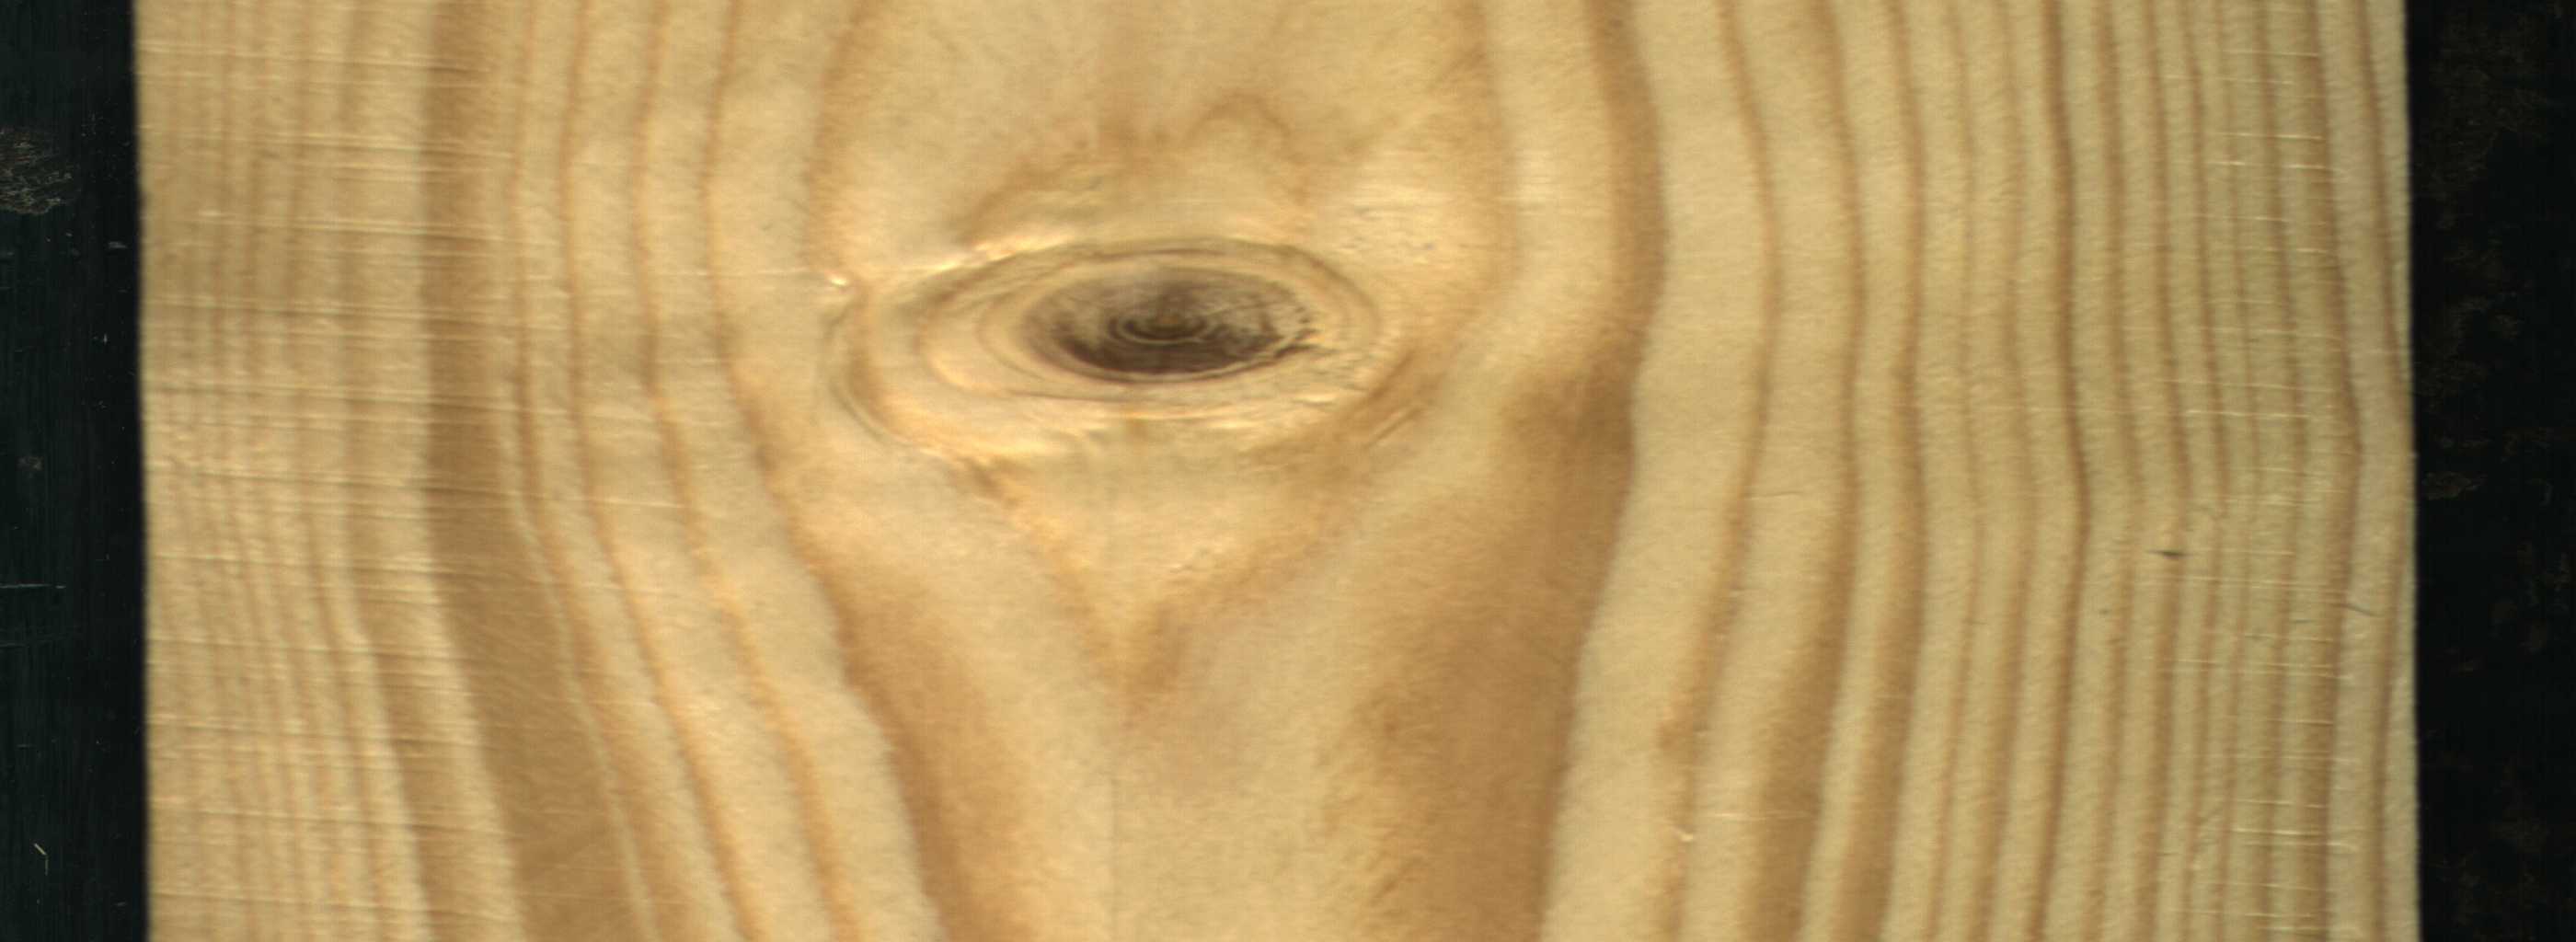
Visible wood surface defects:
Quartzity
Live_Knot